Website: walmart
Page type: customer-info-address
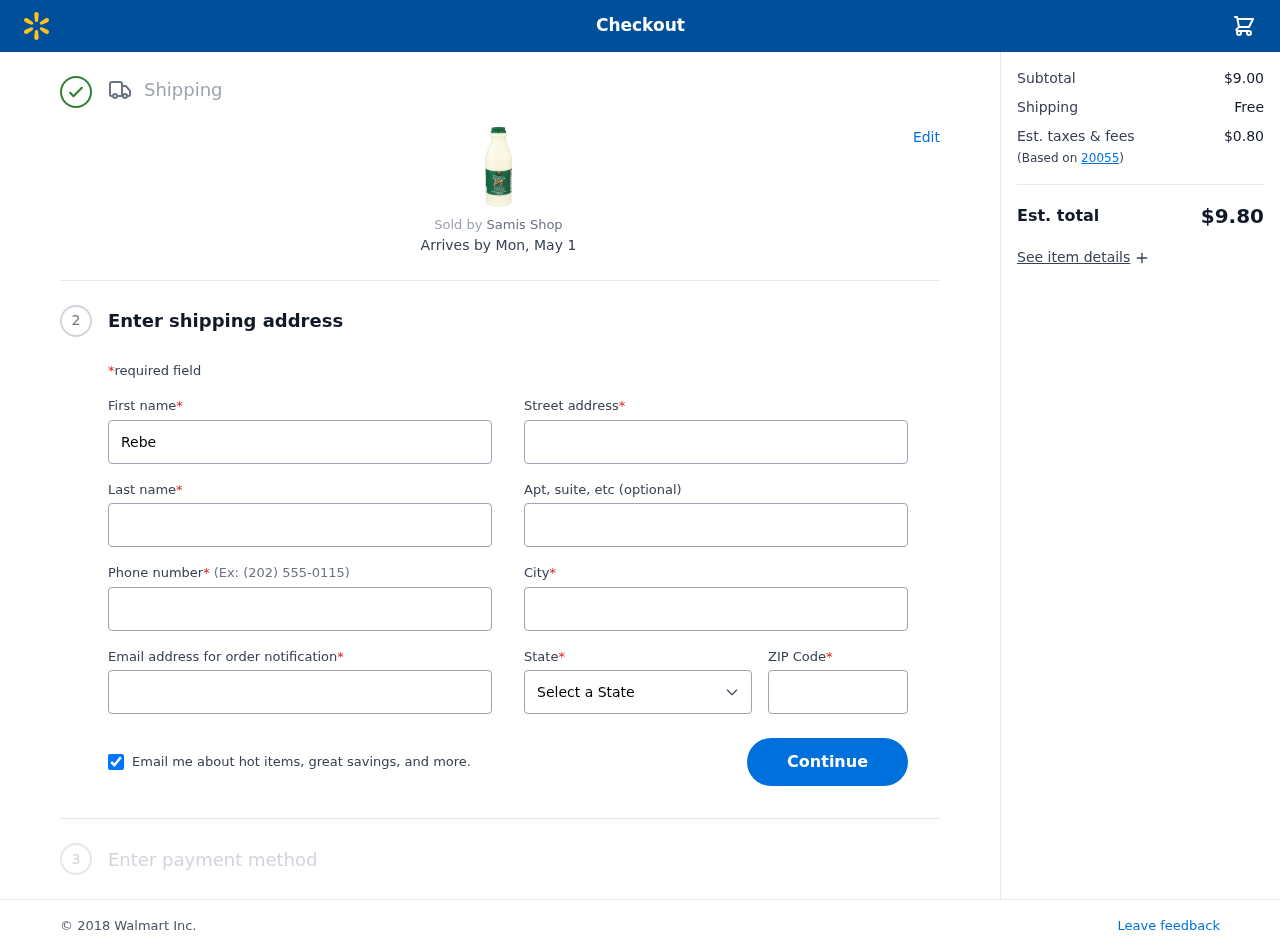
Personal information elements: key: PII_CITY
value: New Matthew
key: PII_EMAIL
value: rebecca_diaz@yahoo.com
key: PII_FIRSTNAME
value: Rebecca
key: PII_LASTNAME
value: Diaz
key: PII_PHONE
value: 2576704471
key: PII_POSTCODE
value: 20055
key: PII_STATE
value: Nevada
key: PII_STREET
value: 13858 Brandt Village Apt. 257
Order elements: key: ORDER_DELIVERY_DATE
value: Mon, May 1
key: ORDER_SUBTOTAL
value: $9.00
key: ORDER_SHIPPING_COST
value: Free
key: ORDER_TAX
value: $0.80
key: ORDER_TOTAL
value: $9.80